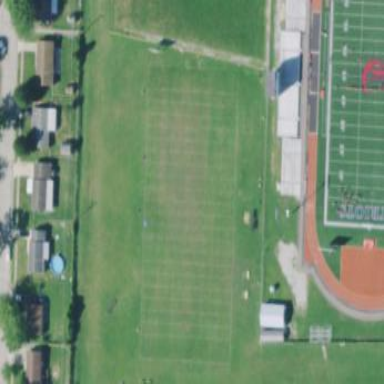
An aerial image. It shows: American football pitch for leisure and sport activities.